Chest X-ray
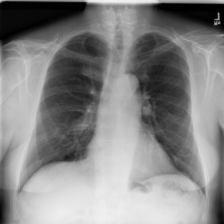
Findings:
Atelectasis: negative
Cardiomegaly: negative
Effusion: positive
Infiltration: negative
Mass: negative
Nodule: negative
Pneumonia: negative
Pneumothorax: negative
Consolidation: negative
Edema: negative
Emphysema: positive
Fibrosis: negative
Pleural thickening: negative
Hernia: negative